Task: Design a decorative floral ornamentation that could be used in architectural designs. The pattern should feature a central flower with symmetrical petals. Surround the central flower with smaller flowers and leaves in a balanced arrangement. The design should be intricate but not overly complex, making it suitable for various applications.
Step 1165:
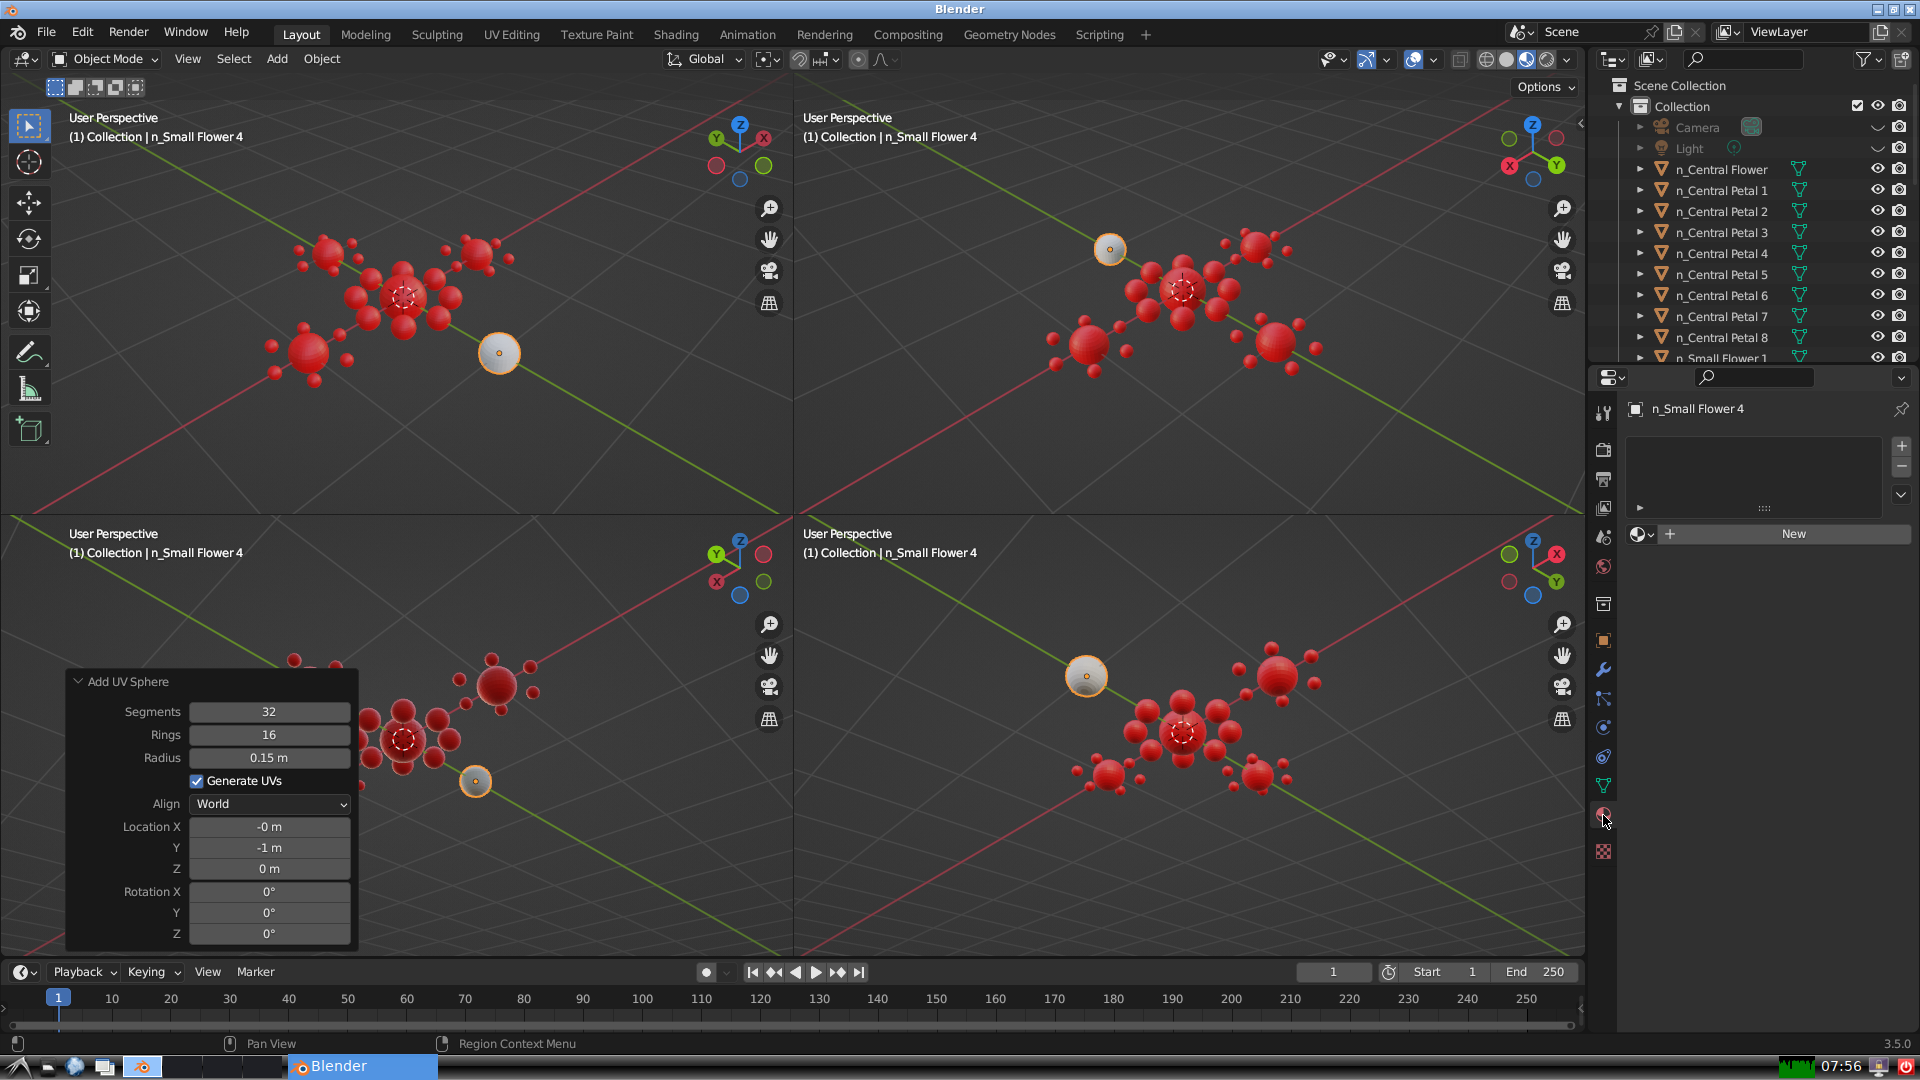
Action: {"mouse_move": [1636, 534]}